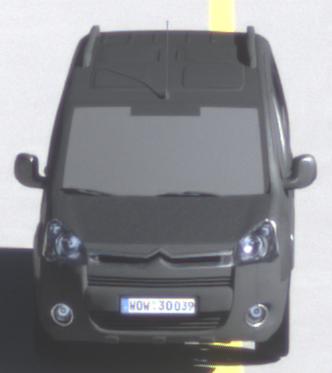
Make: Citroen
Model: Berlingo Kombi VTi 120
Detailed model: Berlingo (II) Kombi
Model produced from: 2009/12
Model produced until: 2012/03
Doors: 5
Color: gray
Road condition: dry road
Daytime: morning or afternoon
Contrast: high contrast